Question: My overall goal is to crop several regions from an input mirax (.mrxs) slide image to JPEG output files.
Here is what one of these images looks like:

Note that the darker grey area is part of the image, and the regions I ultimately wish to extract in JPEG format are the 3 black square regions.
Now, for the specifics:
I'm able to extract the color channels from the mirax image into 3 separate TIFF files using vips on the command line:
'''
vips extract_band INPUT.mrxs OUTPUT.tiff[tile,compression=jpeg] C --n 1
'''
Where 'C' corresponds to the channel number (0-2), and each output file is about 250 MB in size.
The next job is to somehow recognize and extract the regions of interest from the images, so I turned to several python imaging libraries, and this is where I encountered difficulties.
When I try to load any of the TIFFs using OpenCV using:
'''
i = cv2.imread('/home/user/input_img.tiff',cv2.IMREAD_ANYDEPTH)
'''
I get an error 'error: (-211) The total matrix size does not fit to "size_t" type in function setSize'
I managed to get a little more traction with Pillow, by doing:
'''
from PIL import Image
tiff = Image.open('/home/user/input_img.tiff')
print len(tiff.tile)
print tiff.tile[0]
print tiff.info
'''
which outputs:
'''
636633
('jpeg', (0, 0, 128, 128), 8, ('L', ''))
{'compression': 'jpeg', 'dpi': (25.4, 25.4)}
'''
However, beyond loading the image, I can't seem to perform any useful operations; for example doing 'tiff.tostring()' results in a 'MemoryError' (I do this in an attempt to convert the PIL object to a numpy array) I'm not sure this operation is even valid given the existence of tiles.
From my limited understanding, these TIFFs store the image data in 'tiles' (of which the above image contains 636633) in a JPEG-compressed format.
It's not clear to me, however, how would one would extract these tiles for use as regular JPEG images, or even whether the sequence of steps in the above process I outlined is a potentially useful way of accomplishing the overall goal of extracting the ROIs from the mirax image.
If I'm on the right track, then some guidance would be appreciated, or, if there's another way to accomplish my goal using vips/openslide without python I would be interested in hearing ideas. Additionally, more information about how I could deal with or understand the TIFF files I described would also be helpful.
The ideal situations would include:
1) Some kind of autocropping feature in vips/openslide which can generate JPEGs from either the TIFFs or original mirax image, along the lines of what the following command does, but without generated tens of thousands of images:
'''
vips dzsave CMU-1.mrxs[autocrop] pyramid
'''
2) Being able to extract tiles from the TIFFs and store the data corresponding to the image region as a numpy array in order to detect the 3 ROIs using OpenCV or another methd.
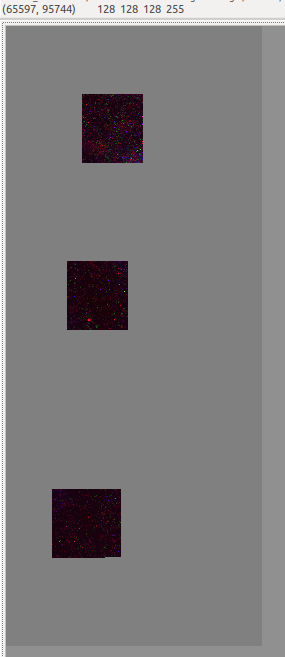
Answer: I would use <URL>, it's very like PIL but can handle these huge images. Try something like:
'''
from gi.repository import Vips
slide = Vips.Image.new_from_file(sys.argv[1])
tile = slide.extract_area(left, top, width, height)
tile.write_to_file(sys.argv[2])
'''
You can also extract areas on the command-line, of course:
'''
$ vips extract_area INPUT.mrxs OUTPUT.tiff left top width height
'''
Though that will be a little slower than a loop in Python. You can use 'crop' as a synonym for 'extract_area'.
openslide attaches a lot of metadata to the image describing the layout and position of the various subimages. Try:
'''
$ vipsheader -a myslide.mrxs
'''
And have a look through the output. You might be able to calculate the position of your subimages from that. I would also ask on the openslide mailing list, they are very expert and very helpful.
One more thing you could try: get a low-res overview, corner-detect on that, then extract the tiles from the high-res image. To get a low-res version of your slide, try:
'''
$ vips copy myslide.mrxs[level=7] overview.tif
'''
Level 7 is downsampled by 2 ** 7, so 128x.